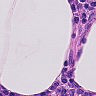
Metastatic tissue present: no